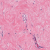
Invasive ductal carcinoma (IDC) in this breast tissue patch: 0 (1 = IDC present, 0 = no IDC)